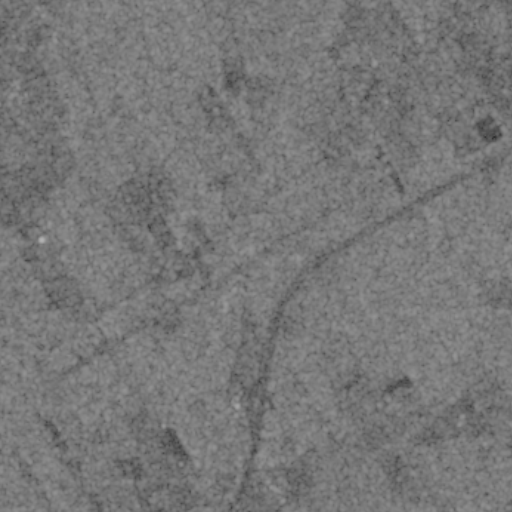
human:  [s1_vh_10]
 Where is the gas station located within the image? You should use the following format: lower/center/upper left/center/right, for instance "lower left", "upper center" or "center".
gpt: The gas station is located in the lower center of the image.
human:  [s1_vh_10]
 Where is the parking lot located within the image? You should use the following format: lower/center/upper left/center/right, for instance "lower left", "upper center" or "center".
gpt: The parking lot is located in the lower center of the image.
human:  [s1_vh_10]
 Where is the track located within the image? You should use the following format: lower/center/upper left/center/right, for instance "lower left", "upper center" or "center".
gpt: The track is located in the lower left of the image.
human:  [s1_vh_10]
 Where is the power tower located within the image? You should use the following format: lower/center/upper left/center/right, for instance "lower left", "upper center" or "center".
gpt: There is no power tower in the image.

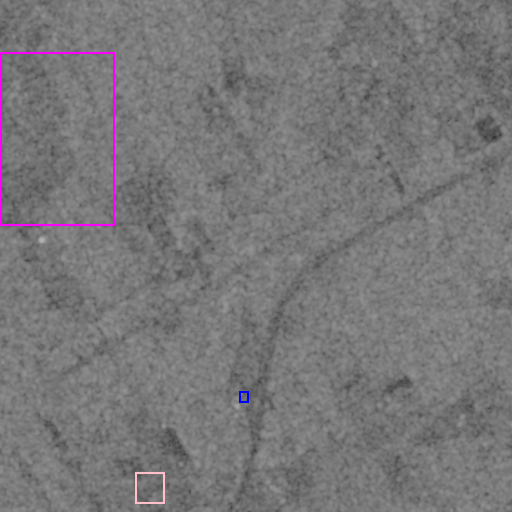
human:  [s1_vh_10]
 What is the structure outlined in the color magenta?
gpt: The structure outlined in magenta is a crop field.
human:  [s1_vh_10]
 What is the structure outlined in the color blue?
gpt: The structure outlined in blue is a parking lot.
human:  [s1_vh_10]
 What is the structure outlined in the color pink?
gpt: The structure outlined in pink is a track.
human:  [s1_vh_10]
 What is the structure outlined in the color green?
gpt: There is no green outline.